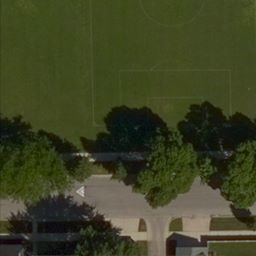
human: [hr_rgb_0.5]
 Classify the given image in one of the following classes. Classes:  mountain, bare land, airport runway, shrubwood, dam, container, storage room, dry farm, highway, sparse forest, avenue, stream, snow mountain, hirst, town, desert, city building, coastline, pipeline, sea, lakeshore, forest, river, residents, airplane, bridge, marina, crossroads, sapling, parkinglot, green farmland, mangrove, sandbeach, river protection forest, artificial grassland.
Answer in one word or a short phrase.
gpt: artificial grassland